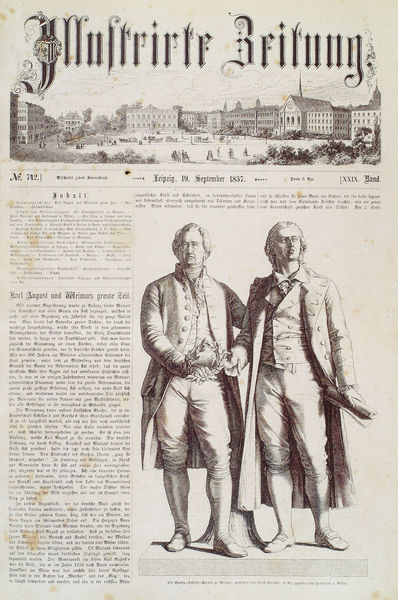
Titel: Goethe-Schiller-Denkmal als Doppelstandbild
Künstler: Ernst Rietschel
Standort: Weimar (EU - D - Thüringen)
Schlagwörter: stadt, männer, bild, hände, figur, mantel, blatt, hosen, spalten, platz, dichter, deutsch, gehrock, druck, stich, titel, weimar, illustration, text, zeitung, überschrift, schiller, mäntel, rolle, goethe, illustrierte, leipzig, illustriert, spalte, artikel, frankfurt, 1887, zeitungschiller, zeitungschrift